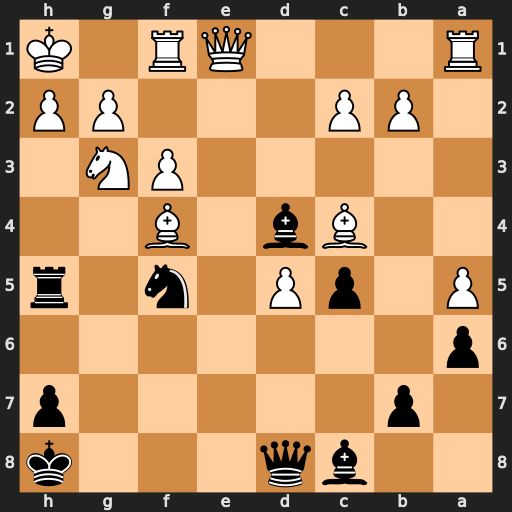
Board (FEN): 2bq3k/1p5p/p7/P1pP1n1r/2Bb1B2/5PN1/1PP3PP/R3QR1K
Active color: b
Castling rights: -
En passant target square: -
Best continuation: Rxh2+ Kxh2 Qh4#